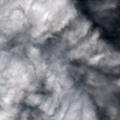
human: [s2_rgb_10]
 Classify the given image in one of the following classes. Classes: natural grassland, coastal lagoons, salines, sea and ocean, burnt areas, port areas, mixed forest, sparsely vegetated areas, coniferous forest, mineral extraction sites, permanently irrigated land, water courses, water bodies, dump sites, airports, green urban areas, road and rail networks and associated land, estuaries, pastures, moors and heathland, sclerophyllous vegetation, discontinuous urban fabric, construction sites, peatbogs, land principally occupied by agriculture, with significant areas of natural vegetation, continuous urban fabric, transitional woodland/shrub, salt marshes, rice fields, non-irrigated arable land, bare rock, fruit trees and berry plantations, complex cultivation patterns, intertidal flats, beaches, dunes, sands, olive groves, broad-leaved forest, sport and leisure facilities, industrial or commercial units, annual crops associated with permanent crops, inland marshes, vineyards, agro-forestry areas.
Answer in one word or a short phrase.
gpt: water bodies